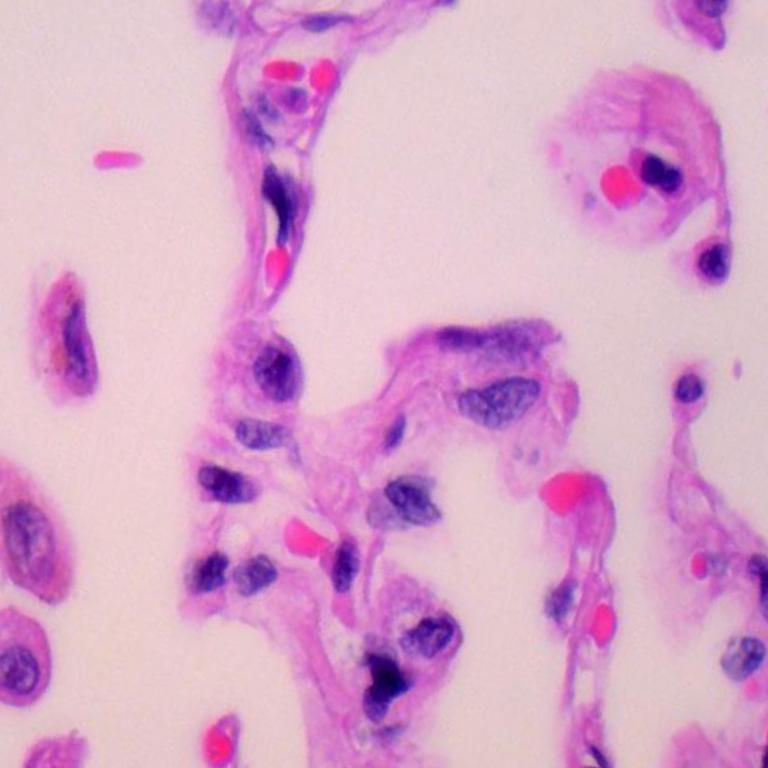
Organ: lung
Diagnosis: benign